RGB frame:
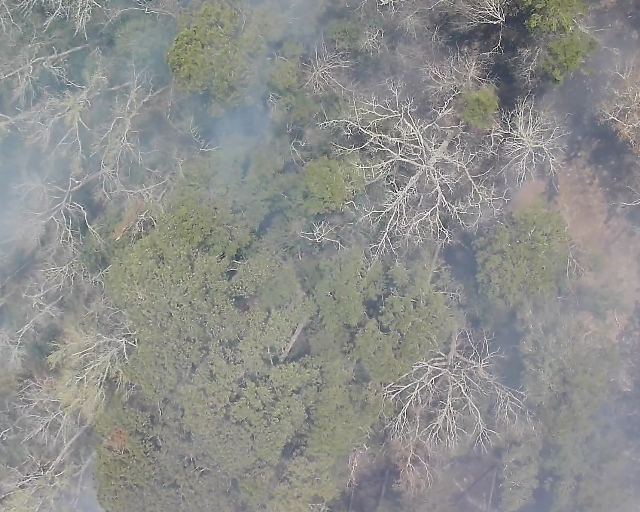
Thermal frame:
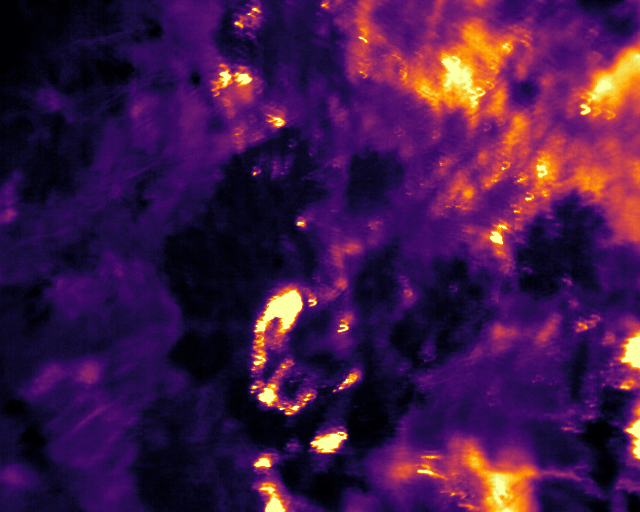
Captured: 2026-02-26 03:43:39
Pixels at or above 80 °C: 595 (fraction of frame: 0.001816)